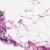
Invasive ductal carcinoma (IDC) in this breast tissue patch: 0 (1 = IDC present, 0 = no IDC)